Question: I'm having trouble with showing an image on an iPhone. Currently, I have a pretty large image, around 9000x4500. I'm trying to show this image resized in an iPhone. I'm working with the simulator now and it just will not show up. I have some pretty simple code here (using phonegap):
'''
<!DOCTYPE HTML>
<html>
<head>
<script charset="utf-8" src = "jquery-1.10.1.min.js"></script>
<script charset="utf-8" src = "cordova.js"></script>
<style>
img.Image {
width: 100%;
max-width:100%;}
</style>
</head>
<body>
<img src = "FloorPlans/plazaone.png" class = "Image" />
</body>
</html>
'''
And here's a screenshot of what my simulator looks like:

Anyone know how to fix this issue?
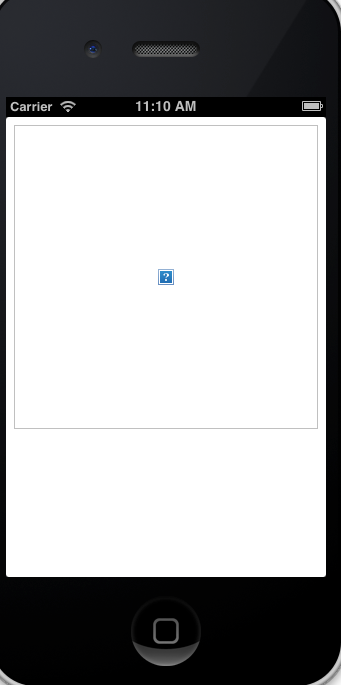
Answer: Figured out why it wasn't working. It seems that if one tries to put an image on iOS through HTML, there is a certain limit of what resolution it can handle (not for jpgs it seems, but for GIFs and PNGs, might have something to do with transparency). All I had to do was resize my pictures down to 50% of their original size and they worked.